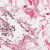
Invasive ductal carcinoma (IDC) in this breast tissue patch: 0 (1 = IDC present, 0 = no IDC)